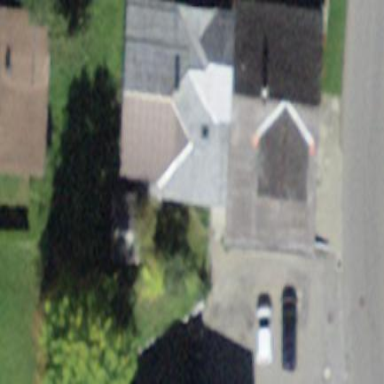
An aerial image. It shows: Residential building.